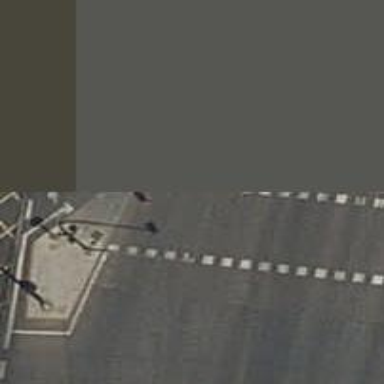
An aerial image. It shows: Footway with paving stones. The crossing is equipped with traffic signals.